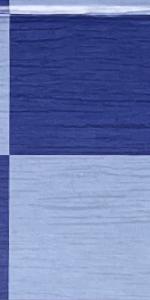
Label: Empty